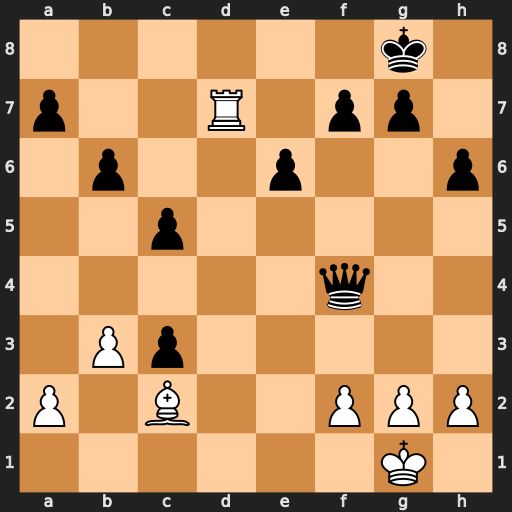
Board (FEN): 6k1/p2R1pp1/1p2p2p/2p5/5q2/1Pp5/P1B2PPP/6K1
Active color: w
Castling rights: -
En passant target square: -
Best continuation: Rd8#